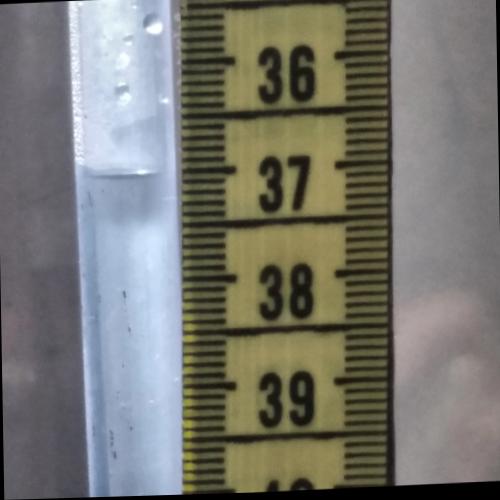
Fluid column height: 37.0 cm